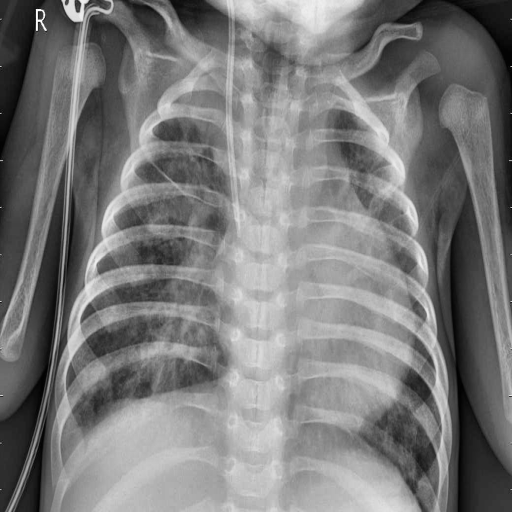
Finding: PNEUMONIA